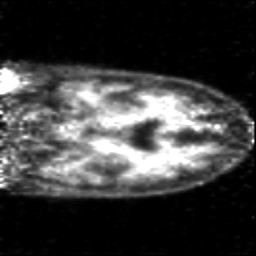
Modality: PET
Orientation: coronal
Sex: male
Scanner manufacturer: siemens